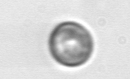
Label: Thalassiosira